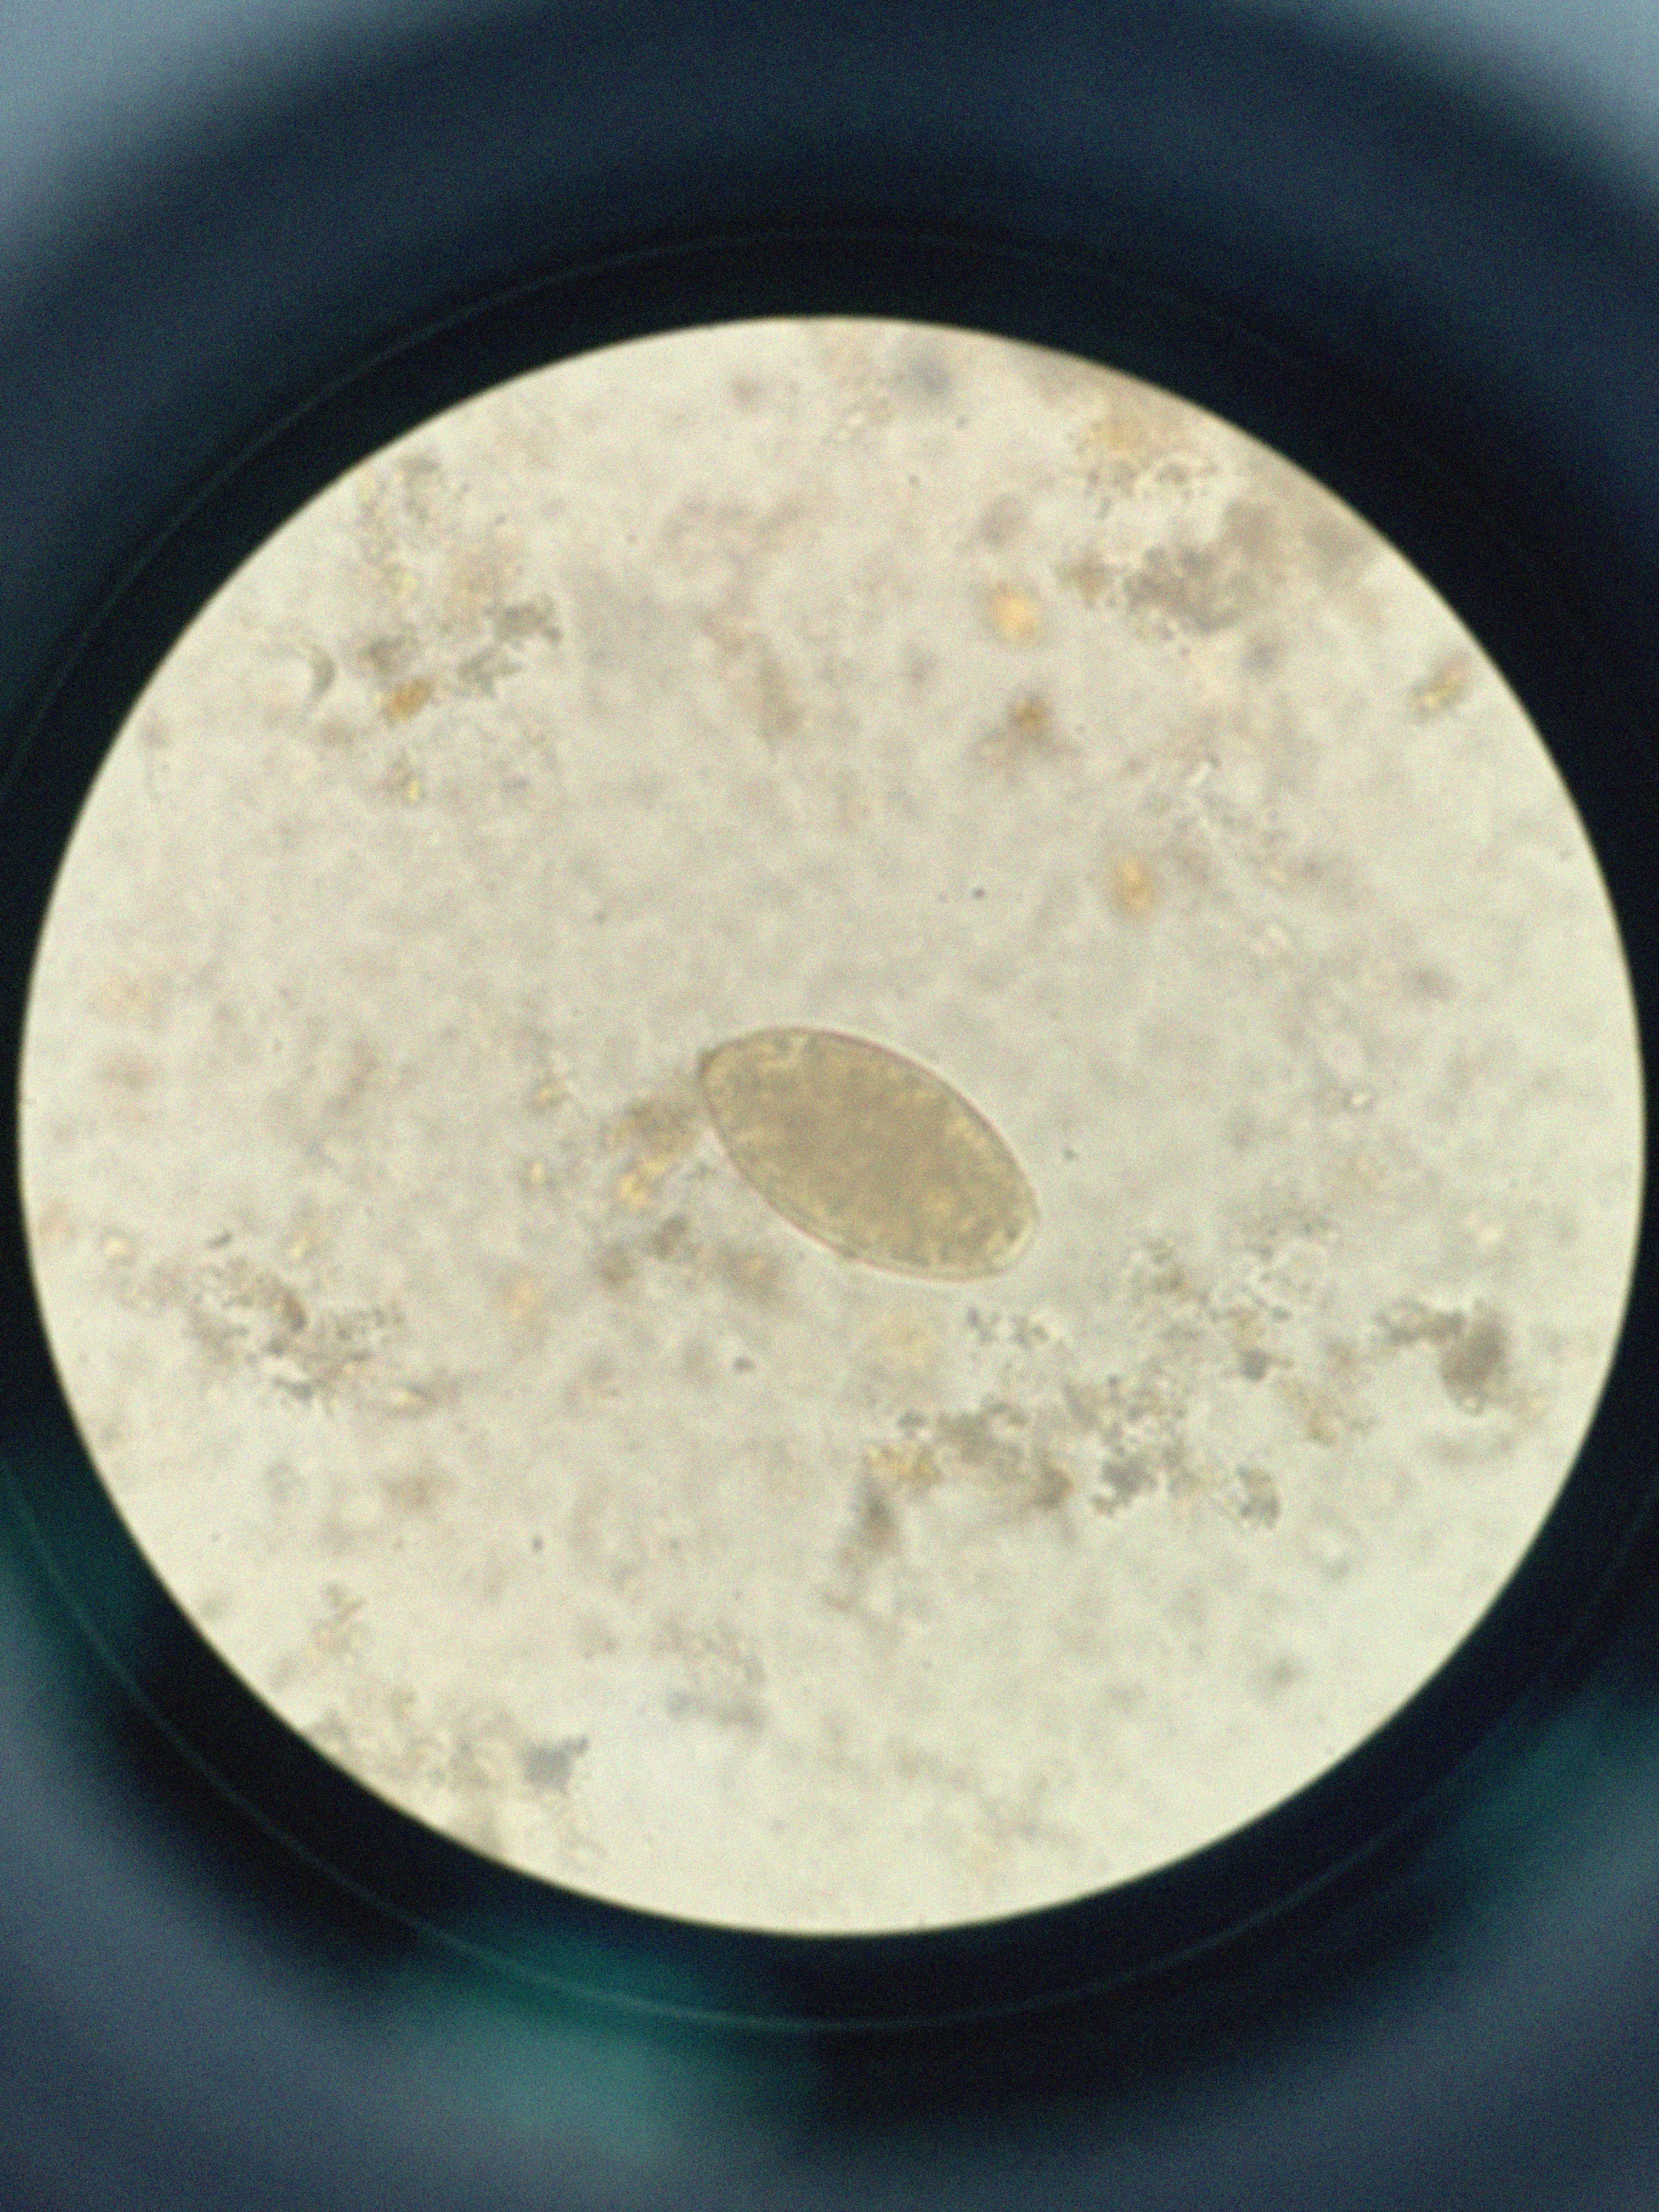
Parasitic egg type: Fasciolopsis buski